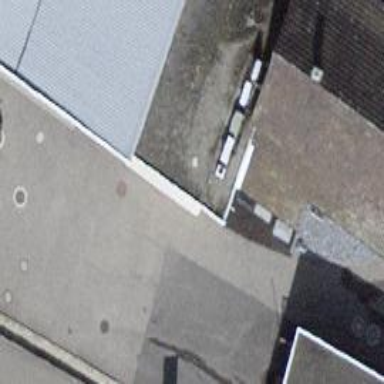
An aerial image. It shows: Toilets.